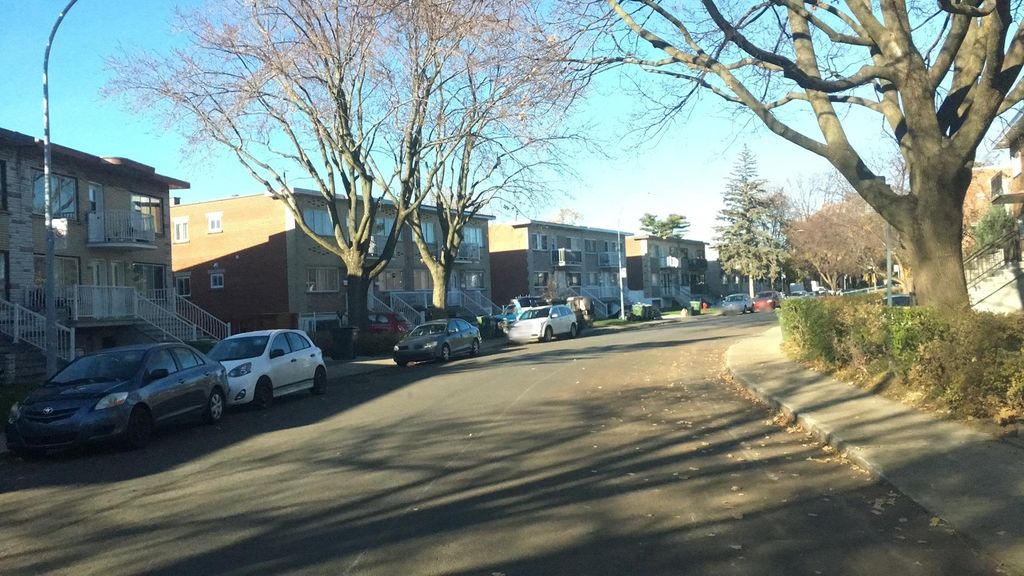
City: montreal